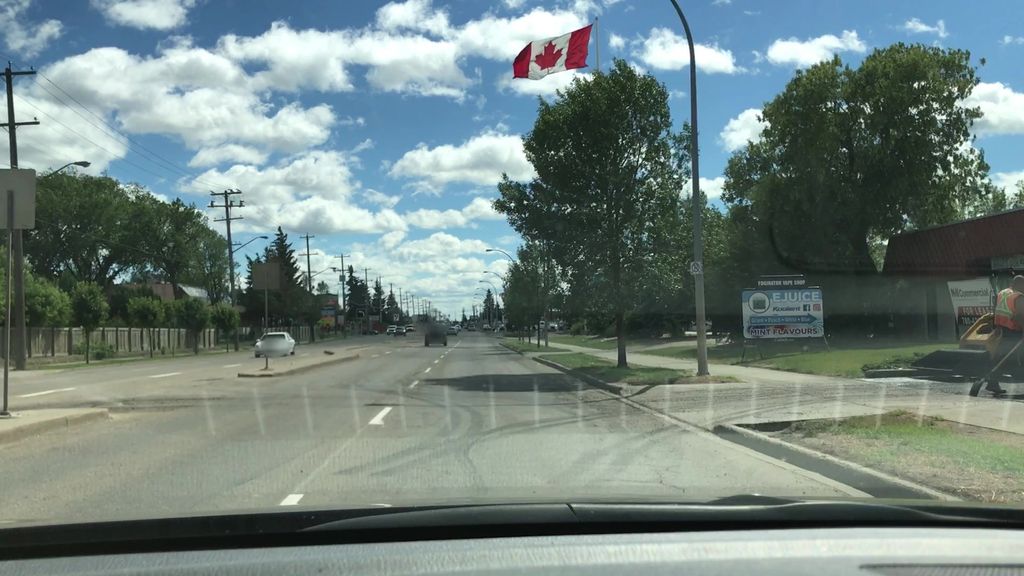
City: edmonton